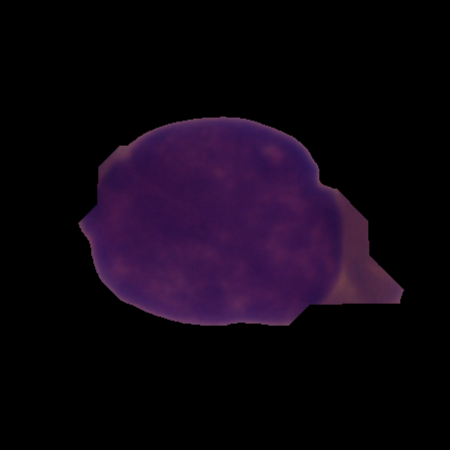
Label: cancer